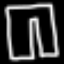
Label: pants